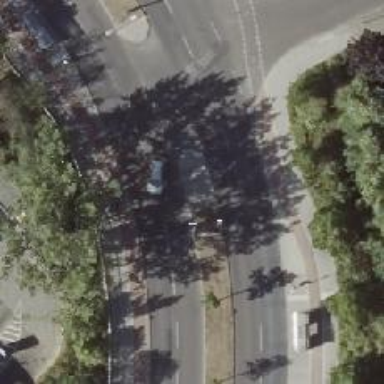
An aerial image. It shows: Uncontrolled footway crossing with pedestrian island.